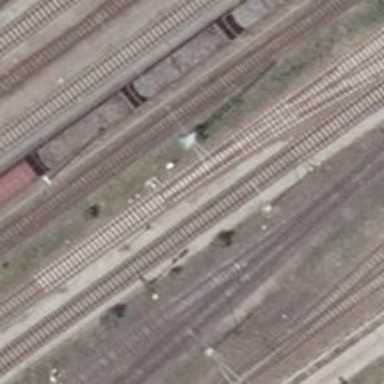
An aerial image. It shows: Railway switch.